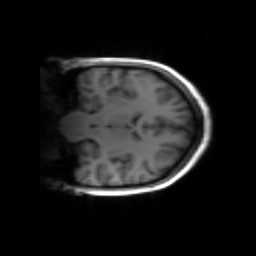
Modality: inplaneT1
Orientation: coronal
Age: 21
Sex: female
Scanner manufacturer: siemens
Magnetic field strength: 3 T
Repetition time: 1.2 s
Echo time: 0.00251 s